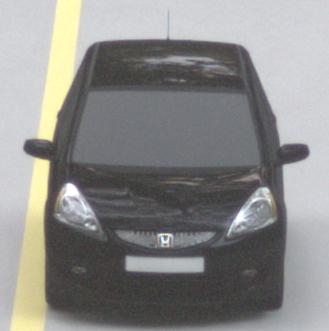
Make: Honda
Model: Jazz 1.2
Detailed model: Jazz (III) (11/08 - 04/11)
Model produced from: 2008/11
Model produced until: 2010/10
Doors: 5
Color: black
Road condition: dry road
Daytime: sunrise or sunset
Contrast: medium contrast